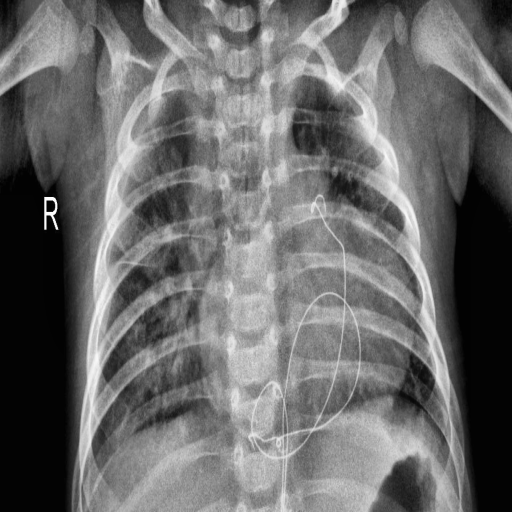
Finding: PNEUMONIA